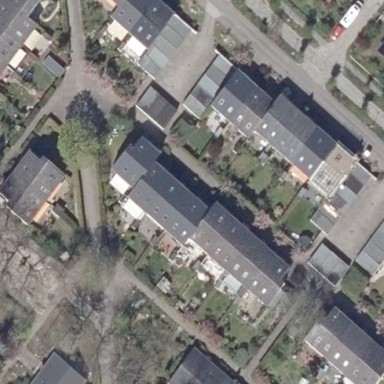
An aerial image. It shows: Area designated for garages.